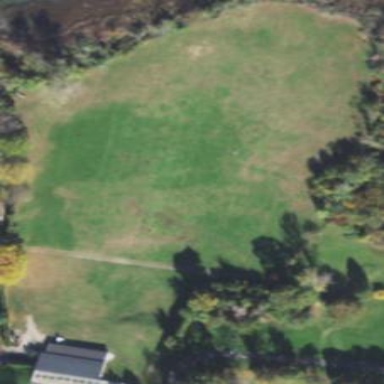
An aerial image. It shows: Driving range for golf on grass.